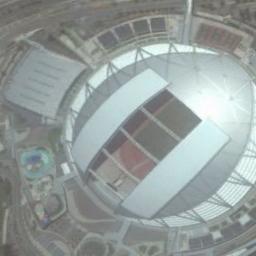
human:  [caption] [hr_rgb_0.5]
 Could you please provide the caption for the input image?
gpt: The stadium is shaped like an egg, And the roof can be opened and closed freely .

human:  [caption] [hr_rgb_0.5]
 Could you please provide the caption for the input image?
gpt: There is a building next to the stadium .

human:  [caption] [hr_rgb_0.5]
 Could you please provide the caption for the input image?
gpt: The circular stadium has a dome covering and some lawns next to it .

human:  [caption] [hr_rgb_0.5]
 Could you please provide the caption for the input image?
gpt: The spectacular stadium is on the bare land .

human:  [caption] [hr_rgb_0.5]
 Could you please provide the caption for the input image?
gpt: Here locates a aesthetic stadium with a silver roof .